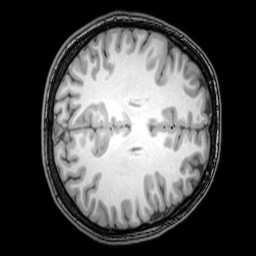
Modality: T1w
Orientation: axial
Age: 22
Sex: female
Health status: healthy
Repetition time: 0.081 s
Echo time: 0.037 s